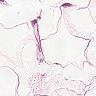
Metastatic tissue present: no